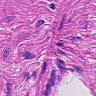
Metastatic tissue present: no